Question: Given the schedule below, what is the maximum total time (in minutes) a person can spend in lectures? All time nodes are integer multiples of 10 minutes.
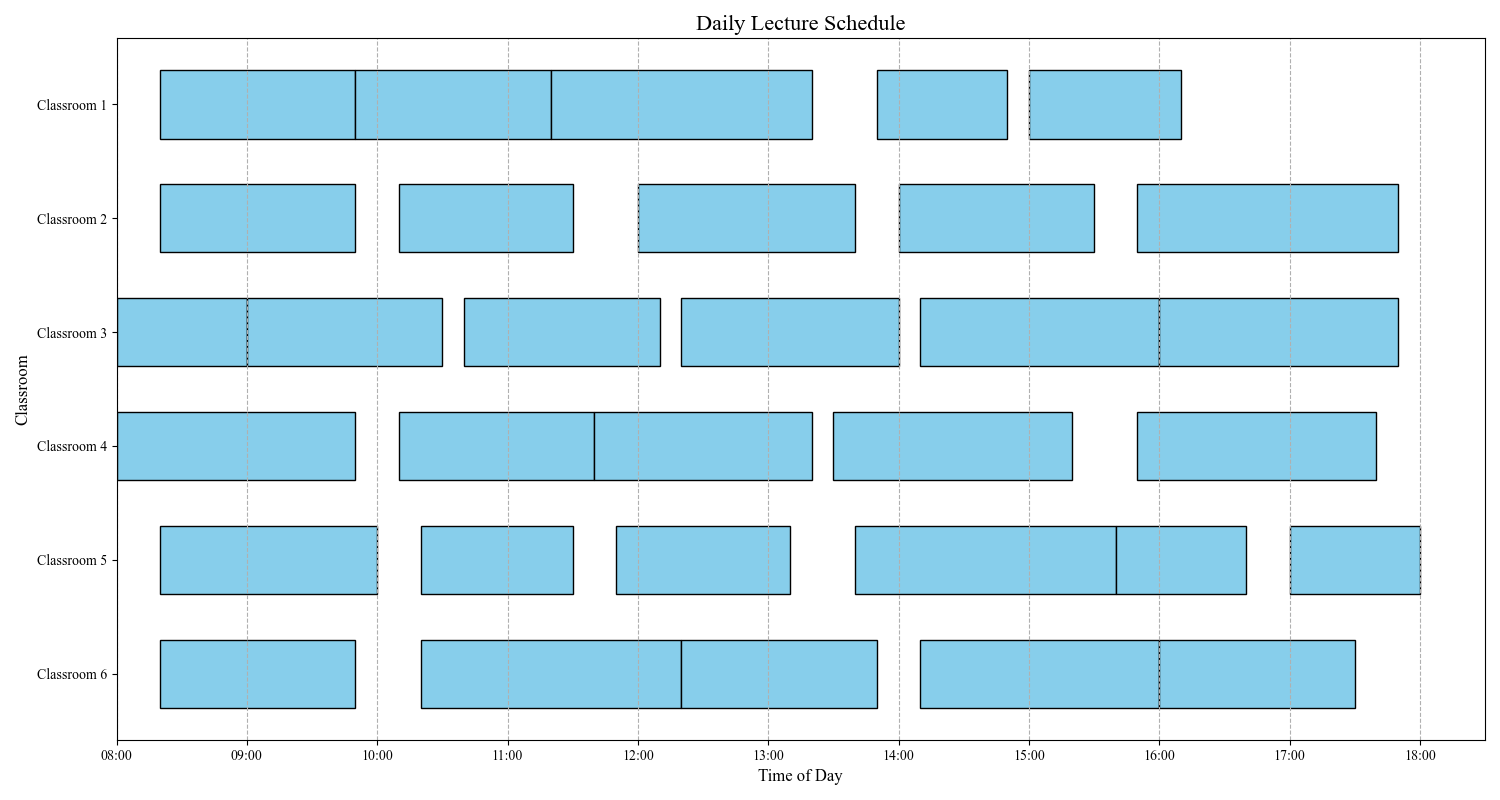
Answer: 560